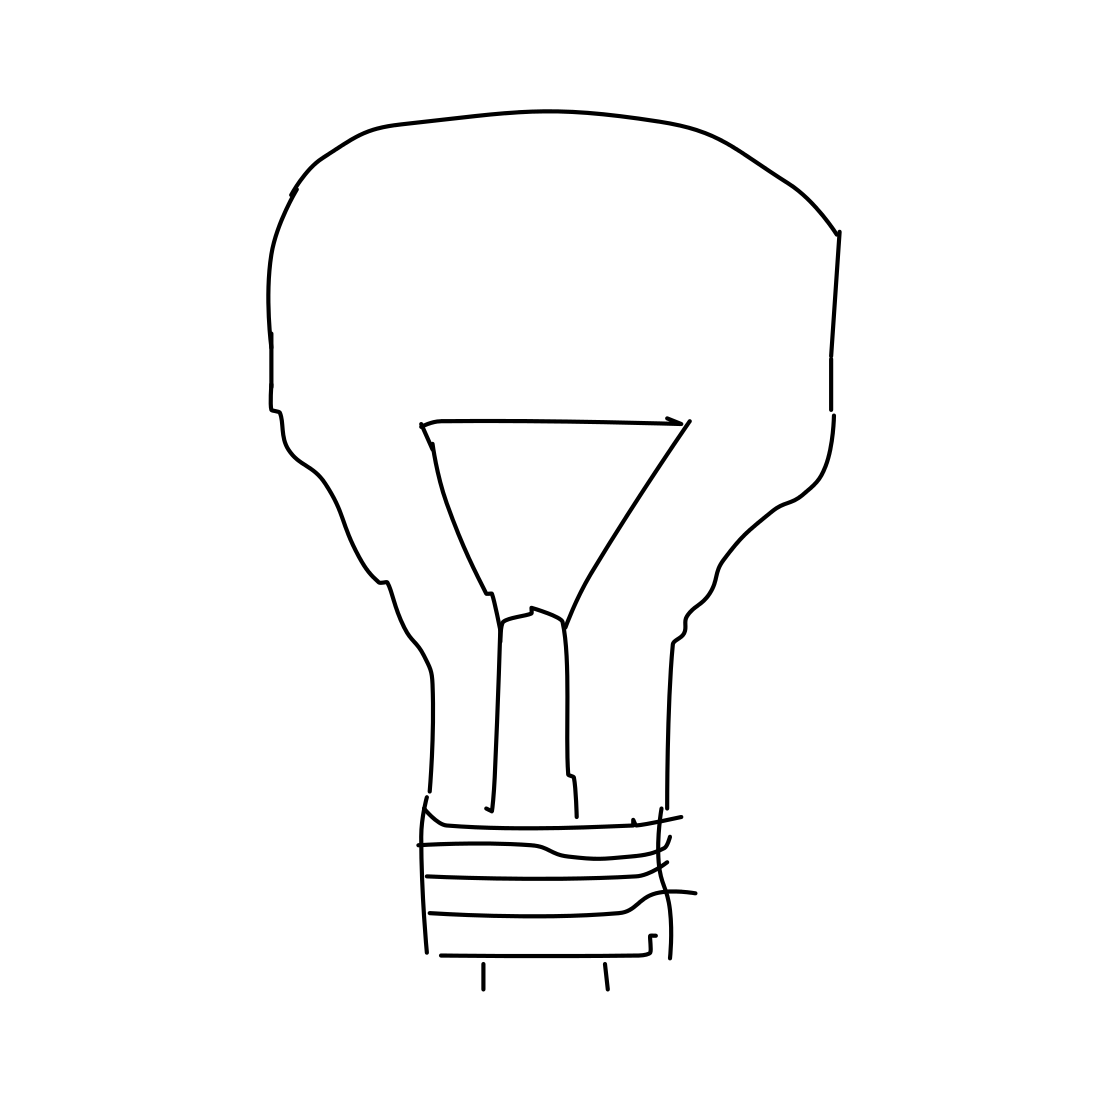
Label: lightbulb